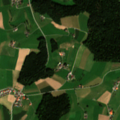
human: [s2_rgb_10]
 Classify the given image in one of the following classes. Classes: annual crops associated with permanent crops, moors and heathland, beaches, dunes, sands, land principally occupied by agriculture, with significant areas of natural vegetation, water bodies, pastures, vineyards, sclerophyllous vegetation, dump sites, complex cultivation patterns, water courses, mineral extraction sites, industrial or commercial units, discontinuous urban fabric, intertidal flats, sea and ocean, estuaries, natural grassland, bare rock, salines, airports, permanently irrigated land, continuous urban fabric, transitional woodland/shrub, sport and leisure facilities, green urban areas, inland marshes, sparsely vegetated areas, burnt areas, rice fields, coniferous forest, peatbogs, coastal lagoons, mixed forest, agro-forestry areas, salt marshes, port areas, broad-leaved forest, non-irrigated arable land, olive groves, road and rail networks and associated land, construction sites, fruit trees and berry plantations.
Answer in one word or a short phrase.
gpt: non-irrigated arable land, complex cultivation patterns, coniferous forest